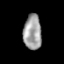
Tissue: prostate
Cell type: Epithelial cells
Senescence score: 0.3244
Nuclear area (px): 618
Mean DAPI intensity: 160.154